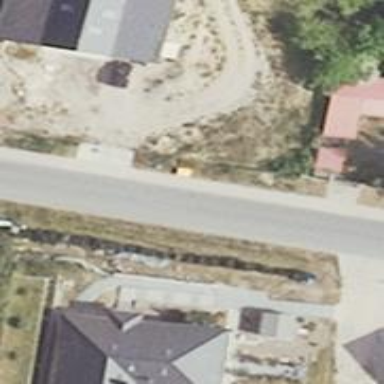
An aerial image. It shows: Smooth asphalt road in residential area.